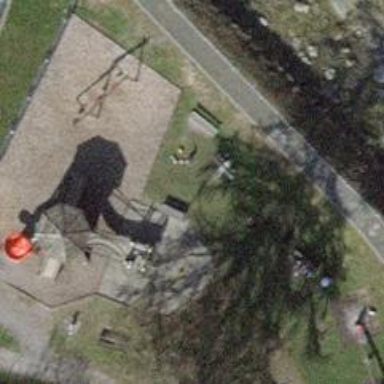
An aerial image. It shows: Playground with springy equipment.